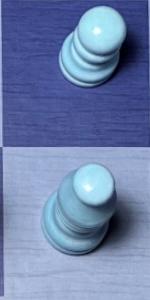
Label: Bishop_White